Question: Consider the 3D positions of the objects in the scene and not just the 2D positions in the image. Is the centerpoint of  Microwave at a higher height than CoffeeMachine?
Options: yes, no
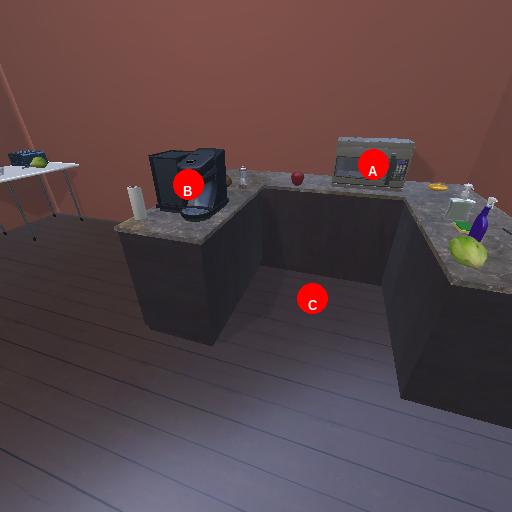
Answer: yes